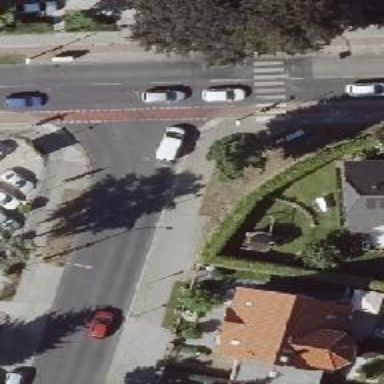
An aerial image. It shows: Road with "give way" sign.